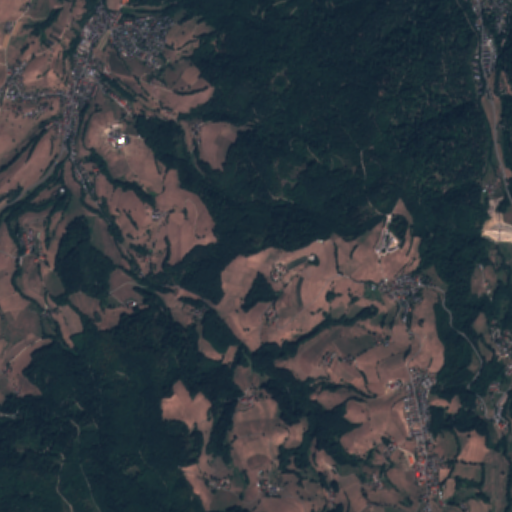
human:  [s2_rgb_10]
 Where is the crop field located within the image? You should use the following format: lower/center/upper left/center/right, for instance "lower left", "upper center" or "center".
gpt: The crop field is located in the upper left of the image.
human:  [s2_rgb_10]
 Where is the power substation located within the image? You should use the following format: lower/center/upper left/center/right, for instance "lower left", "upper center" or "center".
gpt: The power substation is located in the upper left of the image.
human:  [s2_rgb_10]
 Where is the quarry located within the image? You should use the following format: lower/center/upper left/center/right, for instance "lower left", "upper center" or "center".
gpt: The quarry is located in the upper right of the image.
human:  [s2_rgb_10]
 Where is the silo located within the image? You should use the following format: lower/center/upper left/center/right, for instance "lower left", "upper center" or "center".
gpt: The silo is located in the center of the image.
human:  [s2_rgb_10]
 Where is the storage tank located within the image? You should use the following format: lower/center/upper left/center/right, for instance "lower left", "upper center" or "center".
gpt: The storage tank is located in the lower left of the image.
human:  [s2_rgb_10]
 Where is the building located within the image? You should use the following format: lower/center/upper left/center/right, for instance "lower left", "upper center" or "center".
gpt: There is no building in the image.